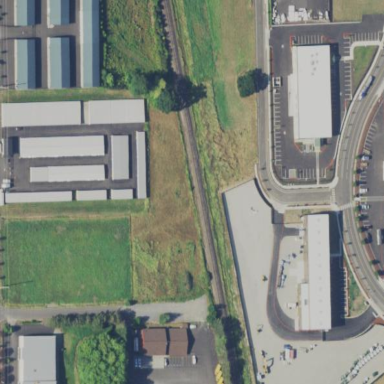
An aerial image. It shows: Commercial area with storage rental shop.